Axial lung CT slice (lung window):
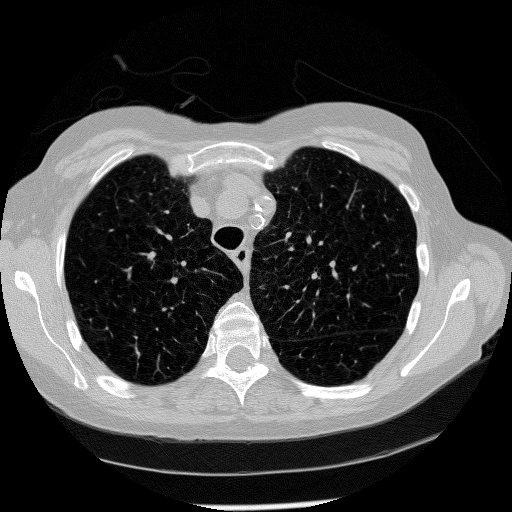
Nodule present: yes
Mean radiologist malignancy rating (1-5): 3.25